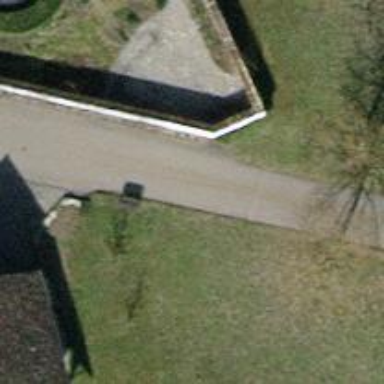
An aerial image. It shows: Wall barrier.